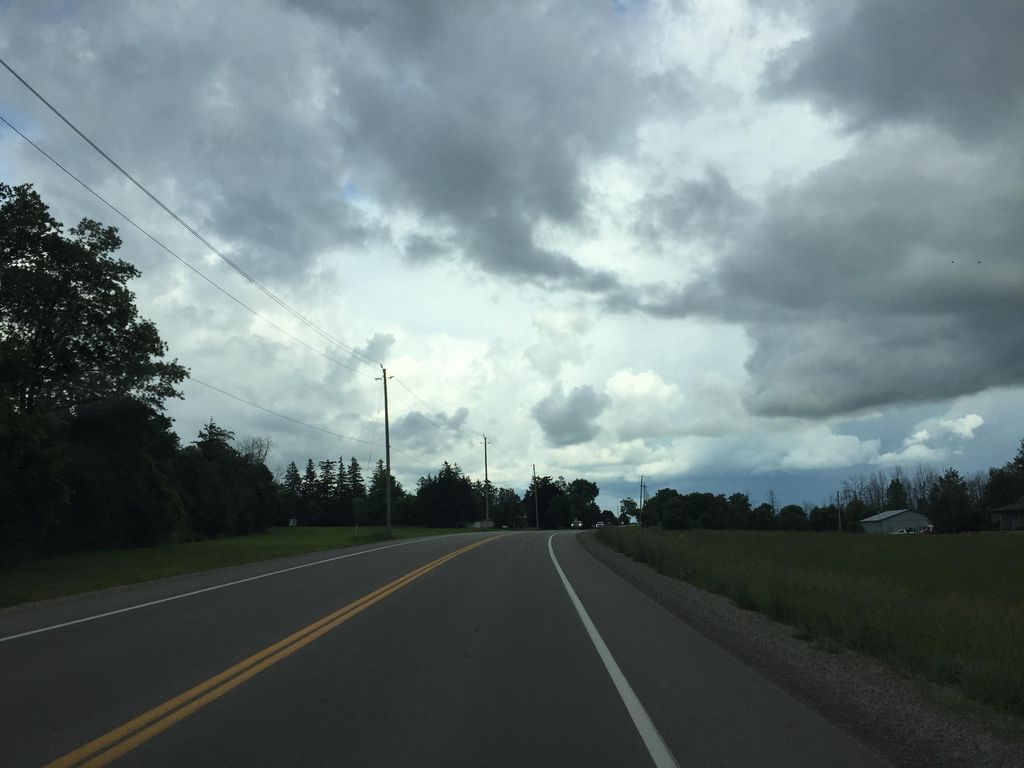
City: kitchener-waterloo